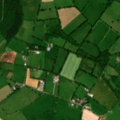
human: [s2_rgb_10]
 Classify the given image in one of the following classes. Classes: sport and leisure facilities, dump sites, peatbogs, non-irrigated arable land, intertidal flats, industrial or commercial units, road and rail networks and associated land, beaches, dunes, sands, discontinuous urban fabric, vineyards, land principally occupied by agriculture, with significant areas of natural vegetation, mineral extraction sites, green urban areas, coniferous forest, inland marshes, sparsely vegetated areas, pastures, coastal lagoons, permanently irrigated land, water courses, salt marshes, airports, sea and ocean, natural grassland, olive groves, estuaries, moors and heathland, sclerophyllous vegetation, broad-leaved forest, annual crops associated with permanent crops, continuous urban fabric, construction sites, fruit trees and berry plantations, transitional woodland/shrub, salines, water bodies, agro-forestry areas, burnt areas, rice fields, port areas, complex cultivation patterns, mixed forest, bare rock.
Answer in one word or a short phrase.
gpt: pastures, coniferous forest